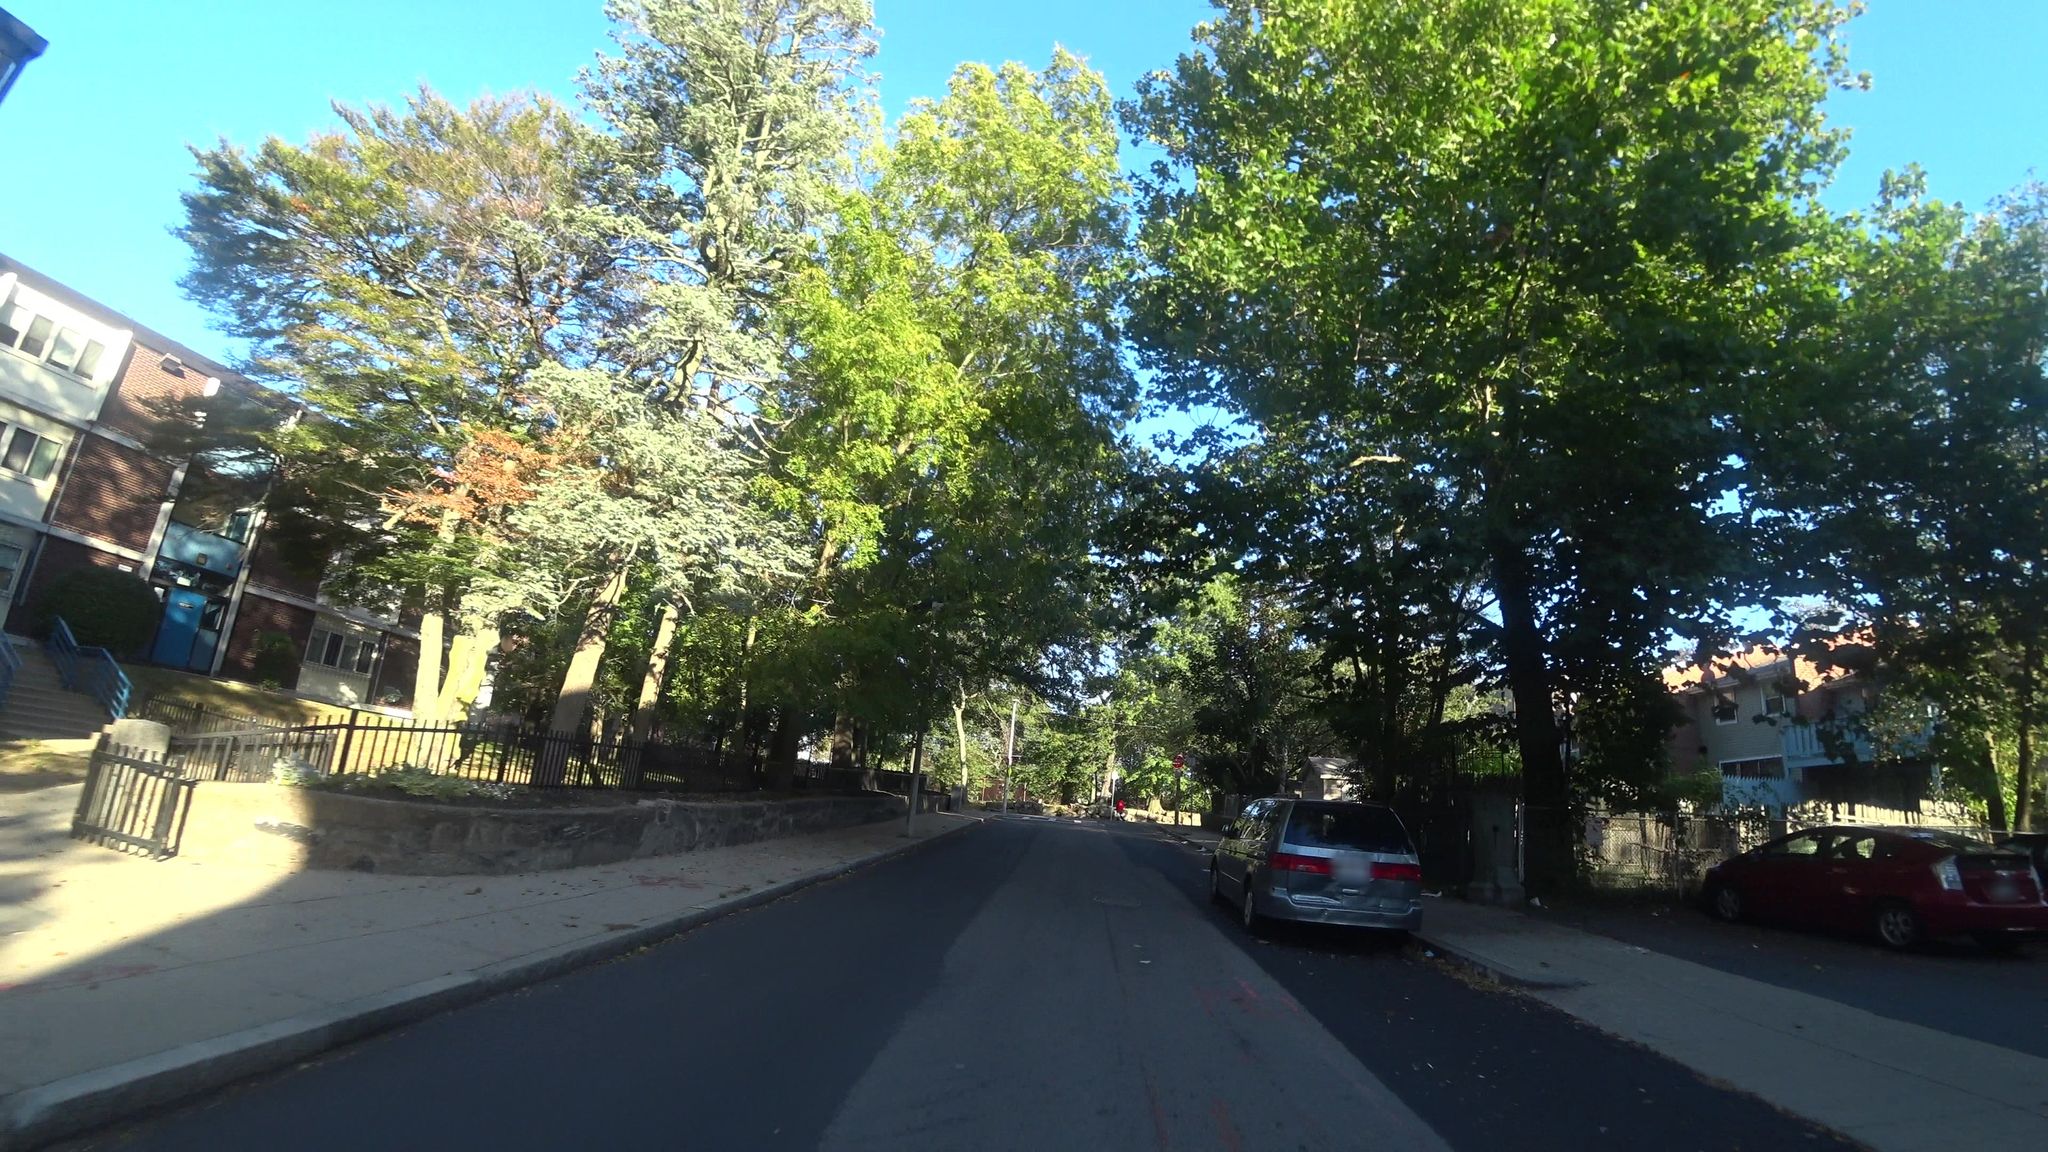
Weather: clear
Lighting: day
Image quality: good
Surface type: driving surface
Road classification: residential
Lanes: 2
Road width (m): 12.2
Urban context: urban centre
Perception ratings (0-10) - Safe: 7.54, Lively: 8.15, Beautiful: 9.05, Boring: 2.6, Depressing: 2.27, Wealthy: 7.23